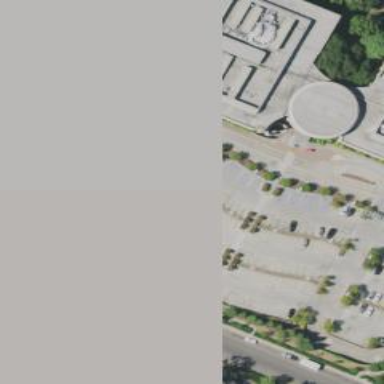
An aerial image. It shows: Multi-storey parking building with asphalt surface.